Question: Hello I am following <URL> tutorial with a little bit of enhancements of my own.
Unfortunately I am stuck at one point where I can't find out what to do.. (I am doing all of this for training/learning purposes so im pretty new to iOS development).
At the step where I have to I did whatever the tutorial said but it won't bring me back to the original view once I am at the ViewController and press Cancel or Done.

I did add a new header file called GroceryListTableViewController.h containing
'''
@interface GroceryListTableViewController (Workaround)
-(IBAction)unwindToList: (UIStoryboardSegue *)segue;
@end
'''
And I have changed the classname of the GroceryListTableViewController.swift to
'''
@objc(GroceryListTableViewController)class GroceryListTableViewController: UITableViewController
'''
Then as last step I pointed both buttons to the Exit element above the ViewController.
Somehow everything works except those 2 buttons. What am I doing wrong here?
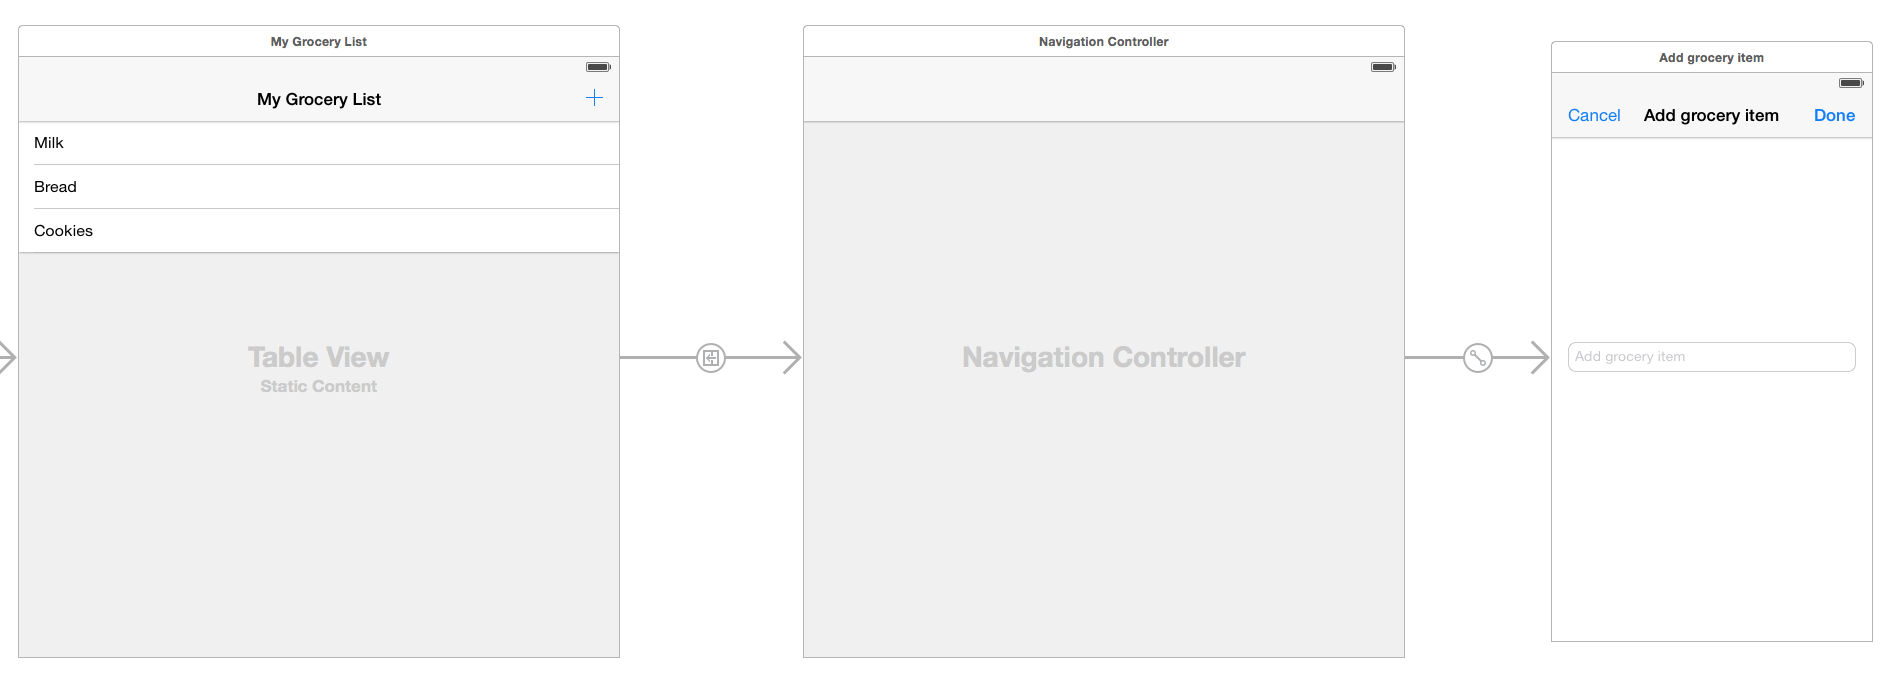
Answer: The woraround with a separate .h file is for early beta versions of Xcode and no longer necessary. You can delete the .h file.
In the class file where your segue should go to, put the code you want to perform, such as:
'''
@IBAction func cancel(segue: UIStoryboardSegue!) {
// code here
}
@IBAction func done(segue: UIStoryboardSegue!) {
// code here
}
'''
Then, in your storyboard ctrl-drag from the navigation button to the Exit icon:

When you release the mouse button, the 2 functions appear. Choose the appropriate action for that button:

That's it. Hope that helps.